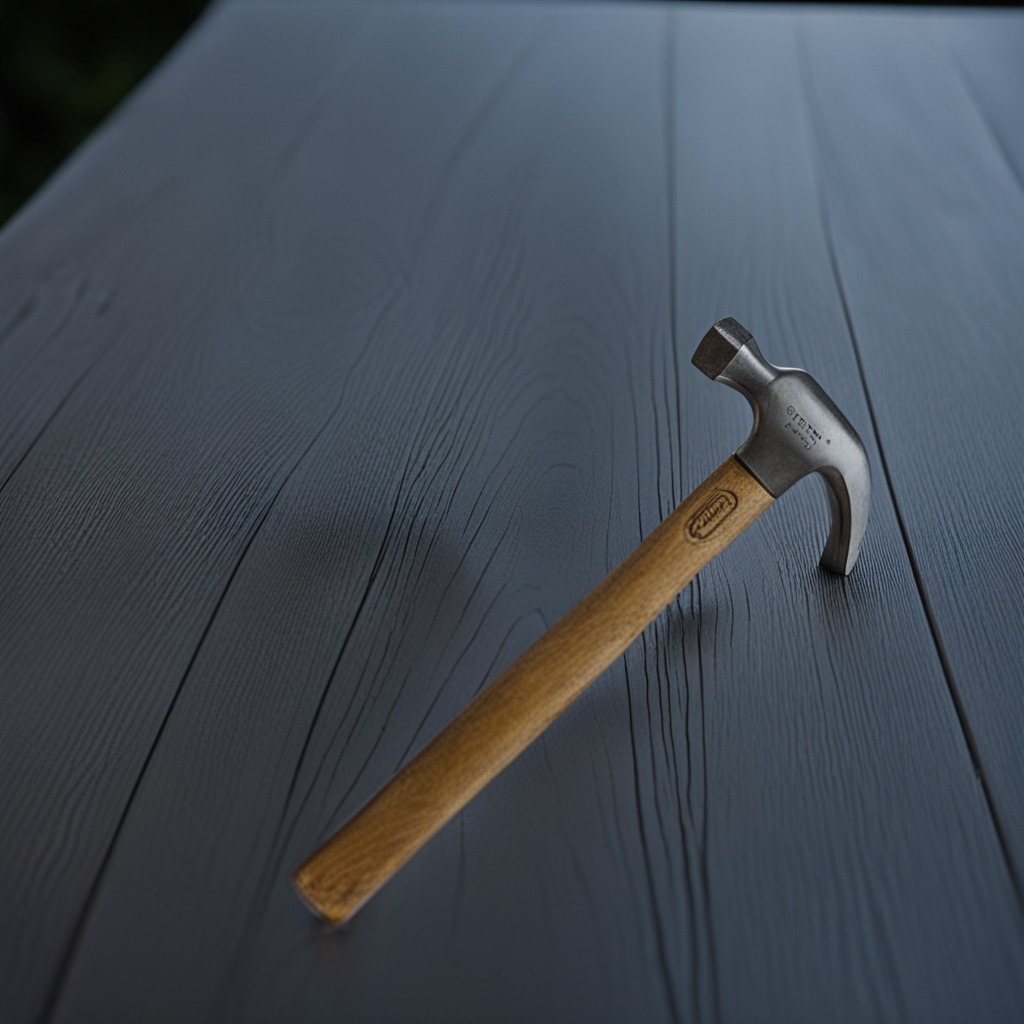
A hammer lies on a table with faint burn marks in a small garage at twilight.